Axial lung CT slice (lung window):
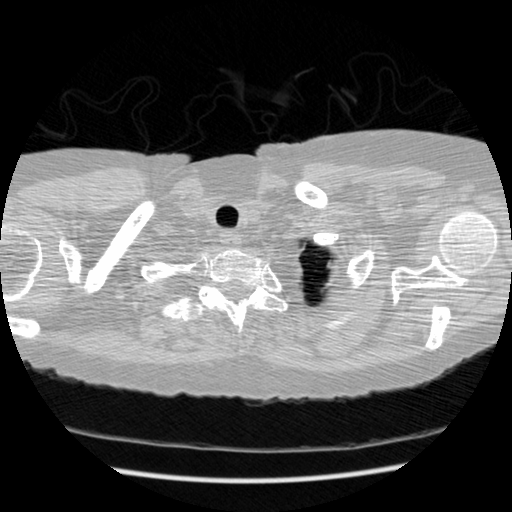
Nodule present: no